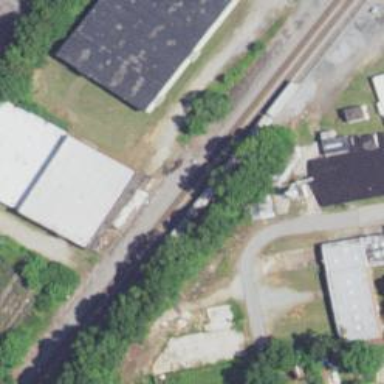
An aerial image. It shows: Railway siding for service.